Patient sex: F
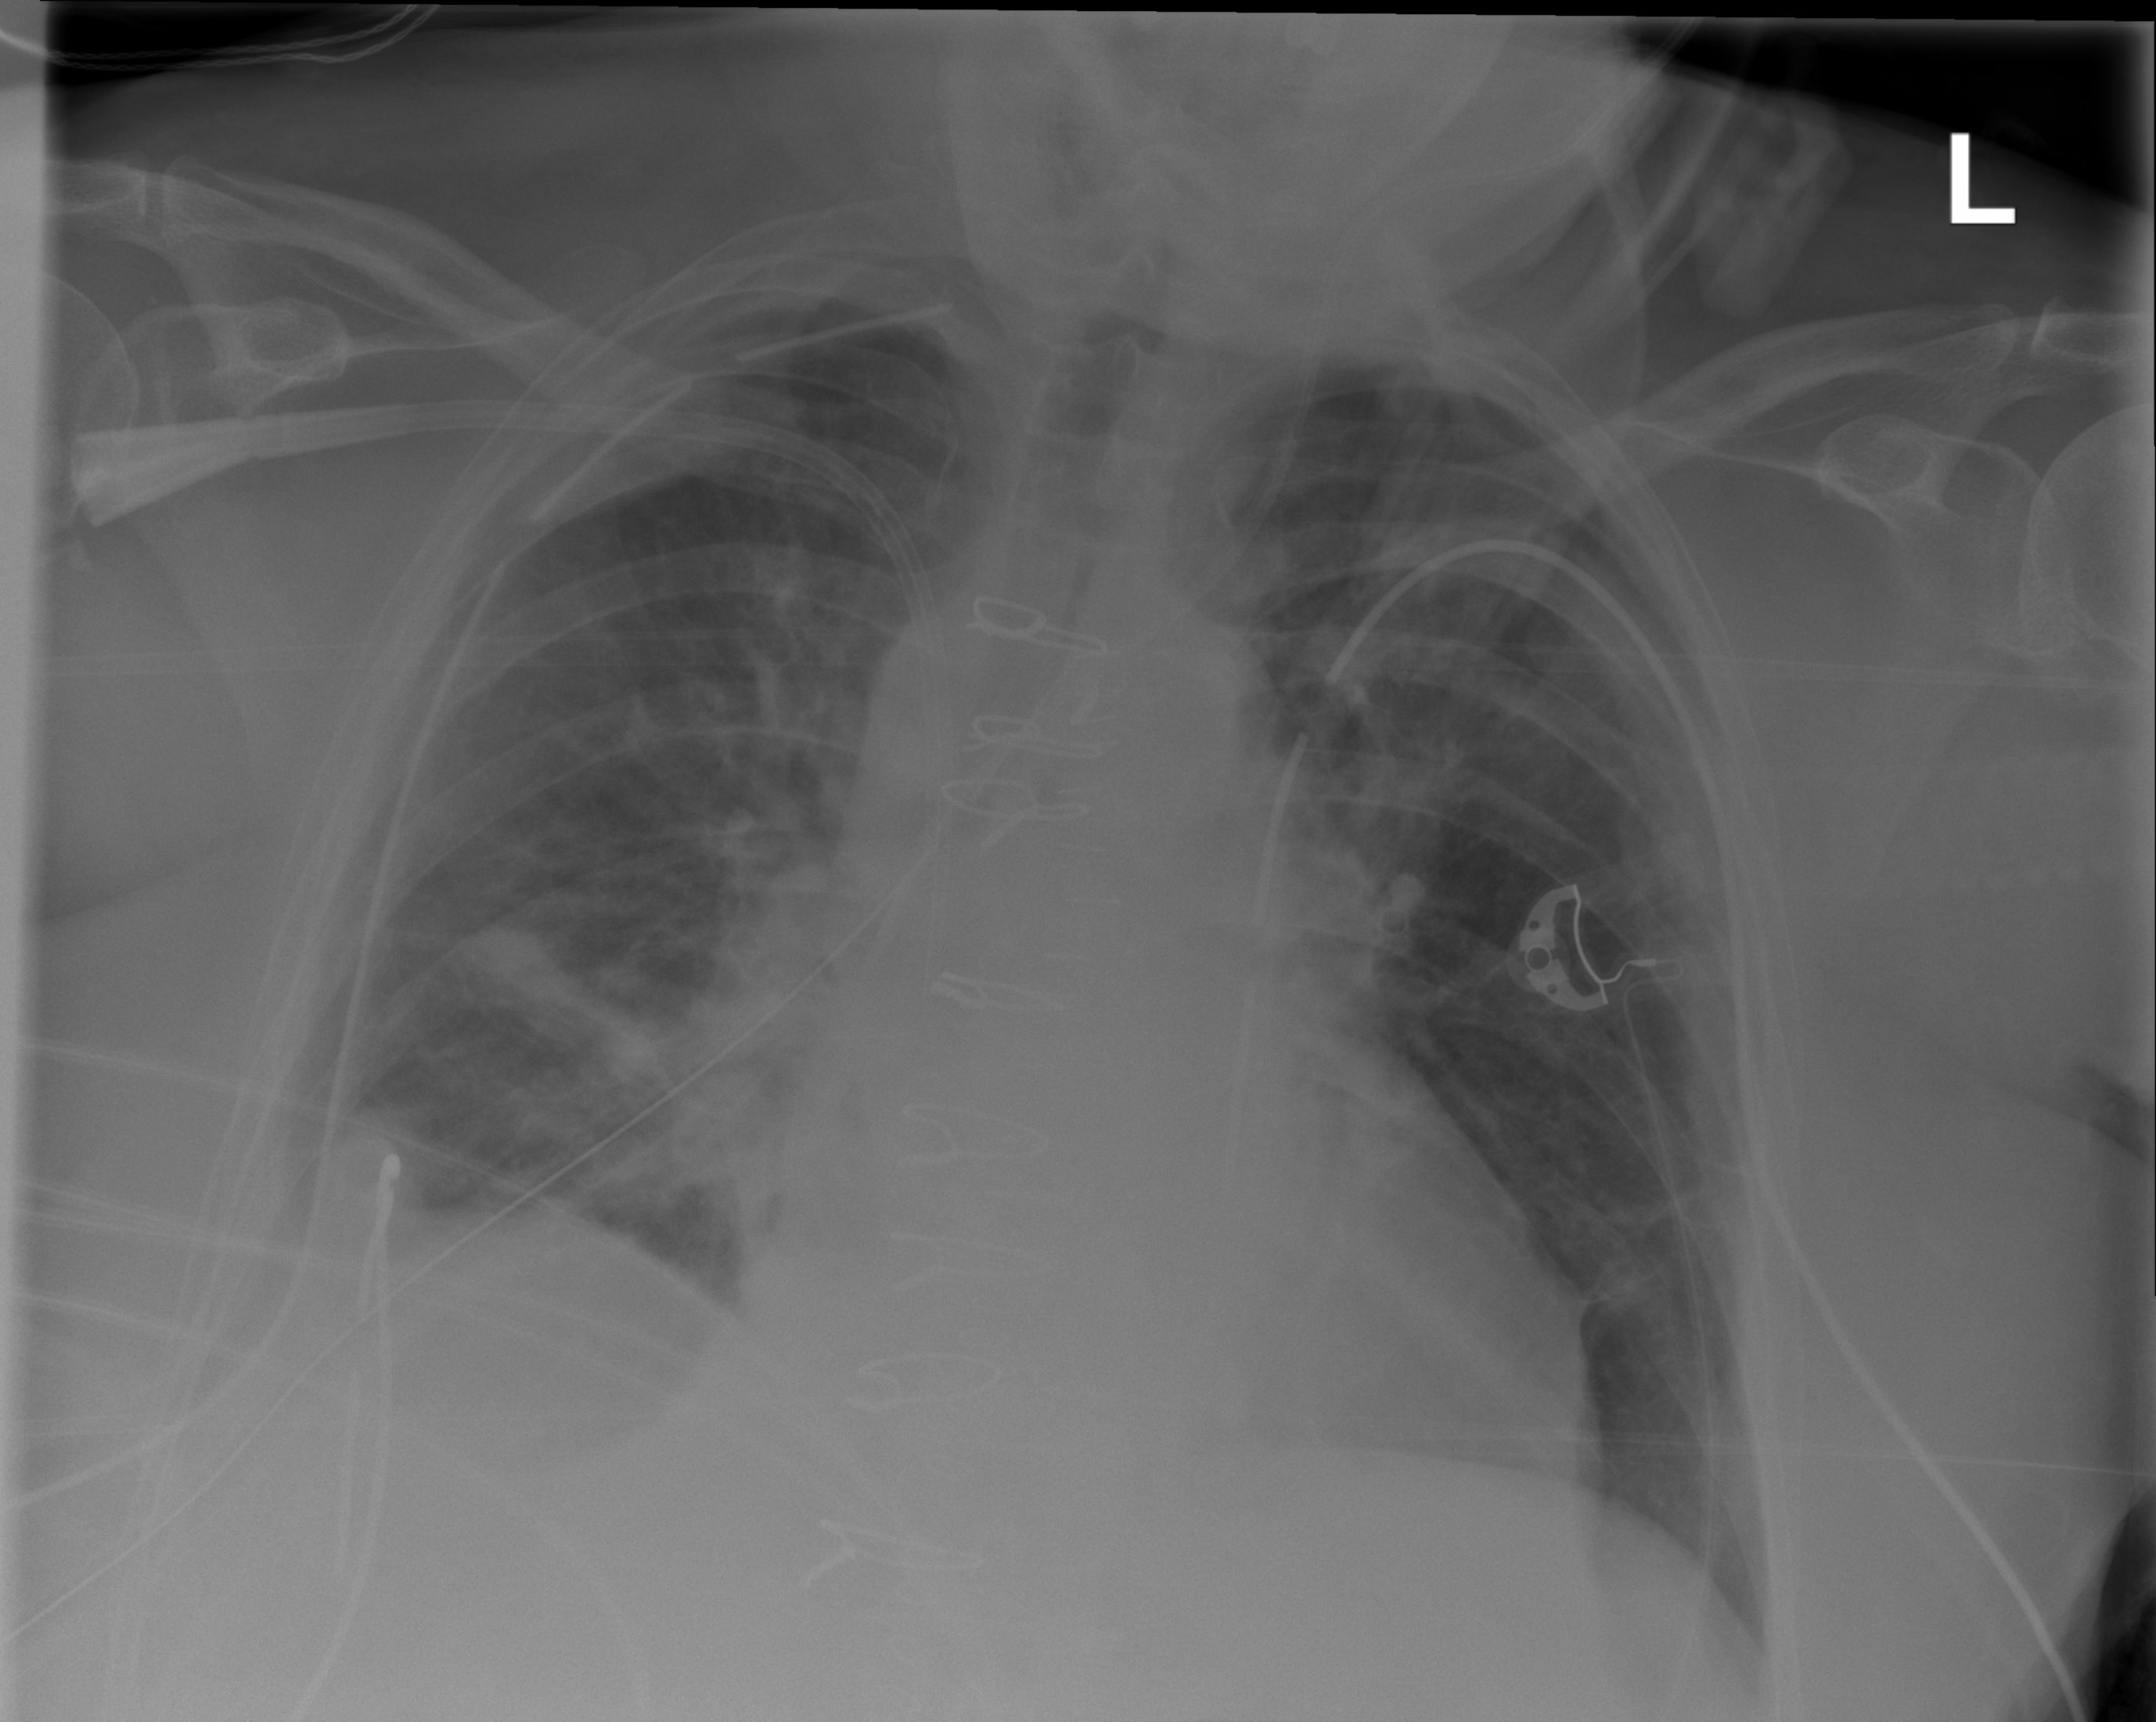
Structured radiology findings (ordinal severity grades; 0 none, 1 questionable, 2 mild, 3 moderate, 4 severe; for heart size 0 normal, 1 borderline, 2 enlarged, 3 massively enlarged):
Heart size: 2
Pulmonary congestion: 2
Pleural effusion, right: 2
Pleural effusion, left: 0
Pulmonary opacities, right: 2
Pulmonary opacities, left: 0
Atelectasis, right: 2
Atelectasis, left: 0